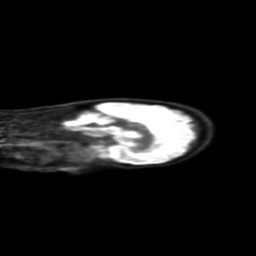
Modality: PET
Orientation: sagittal
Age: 42
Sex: male
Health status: ill